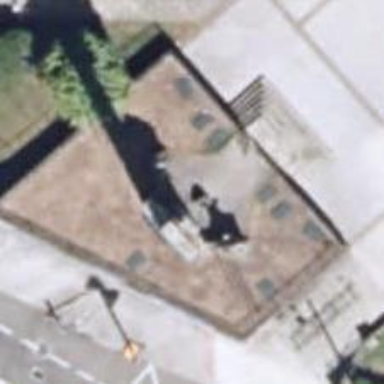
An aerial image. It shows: War memorial steeped in history.